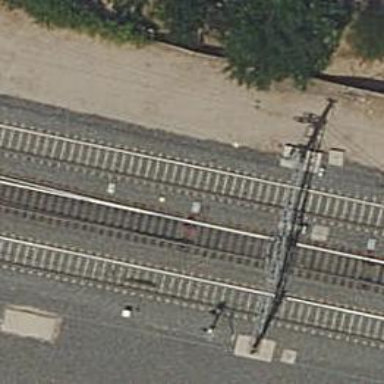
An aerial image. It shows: Railway with electrified contact lines.